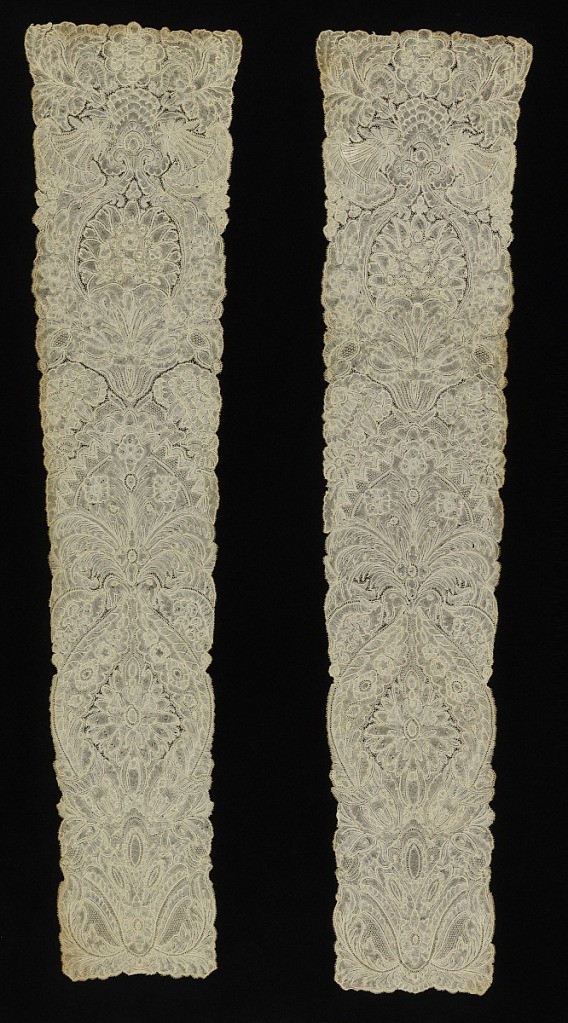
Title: Cap streamers
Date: early 18th century
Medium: linen Technique: bobbin lace, Brussels style
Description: Cap streamers in design showing vertical arrangement of floral ornaments with flowers and leaves at either side and filling in spaces between the main ornaments.